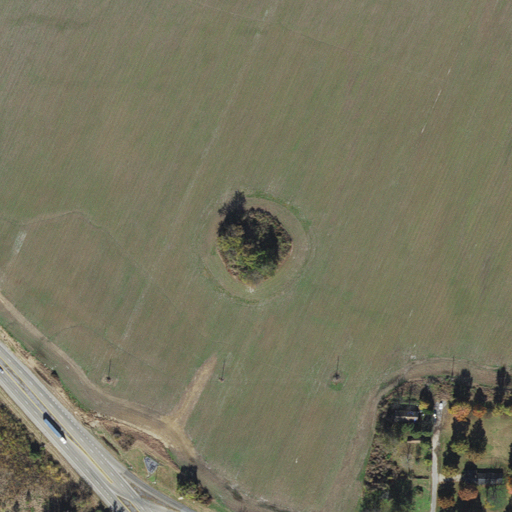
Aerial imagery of mountain in Arkansas named Chickasawba Mound containing cultivated crops, medium intensity development, low intensity development, and open development